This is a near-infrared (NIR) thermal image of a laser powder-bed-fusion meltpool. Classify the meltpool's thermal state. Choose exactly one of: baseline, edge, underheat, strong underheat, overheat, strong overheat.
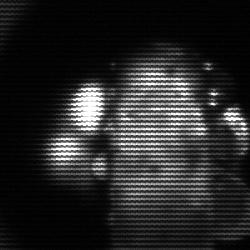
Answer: strong underheat